【题型】填空题　【知识点】平面几何　【难度】medium
如图，在矩形$ABCD$中，$AB=2$，$BC=3$，将边$AB$绕点$A$逆时针旋转，点$B$落在$B'$处，连接$BB'$、$CB'$，若$\angle BB'C=90^\circ$，则$BB'=$\underline{\qquad\qquad}．

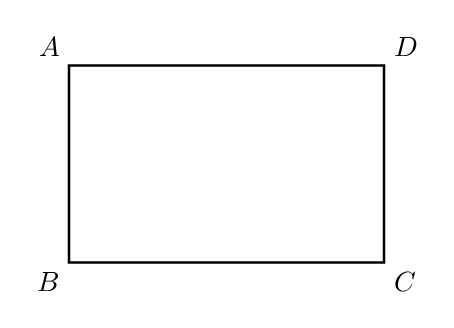
【解答】
\noindent \textbf{【答案】}$\dfrac{12}{5}$
\vspace{0.5em}
\noindent \textbf{【详解】}将边$AB$绕点$A$逆时针旋转，如图所示，过$A$作$AE \perp BB'$，
则$AB'=AB$，$BE=B'E$，$\angle BB'C=90^\circ$，
设$BE=B'E=x$，
\[
\because \angle ABC = \angle ABE + \angle EBC = 90^\circ,\ \angle BCB' + B'BC = 90^\circ,
\]
\[
\therefore \angle ABE = \angle BCB',
\]
\[
\because \angle BB'C = \angle AEB = 90^\circ,
\]
\[
\therefore \triangle ABE \backsim \triangle BCB',
\]
\[
\therefore \frac{AB}{BC} = \frac{BE}{B'C},
\]
\[
\therefore \frac{2}{3} = \frac{x}{B'C},
\]
\[
\therefore B'C = \frac{3}{2}x,
\]
\[
\therefore \text{在}\ \triangle BCB'\ \text{中},\ 9 = (2x)^2 + \left( \frac{3}{2}x \right)^2,
\]
\[
\therefore x = \frac{6}{5}\ (\text{负值舍去}),
\]
\[
\therefore BB' = \frac{12}{5}.
\]
故答案为：$\boldsymbol{\dfrac{12}{5}}$．

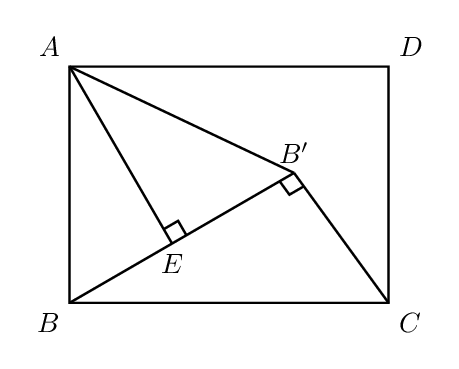